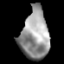
Tissue: lung
Cell type: Epithelial cells
Senescence score: 0.2177
Nuclear area (px): 1386
Mean DAPI intensity: 152.904